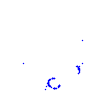
Particle: proton